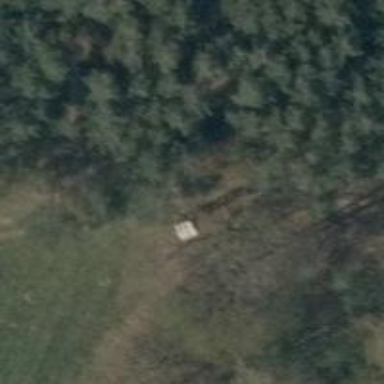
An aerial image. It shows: Hunting stand.